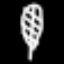
Label: leaf